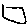
Label: square